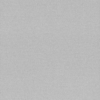
Label: dusty